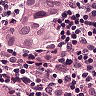
Metastatic tissue present: yes